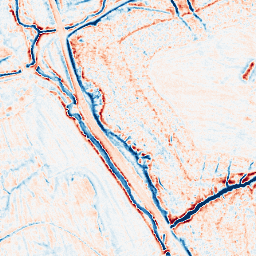
Category: edge_preserving
Decomposition family: anisotropic_diffusion
Decomposition parameters: iterations: 50
kappa: 30
gamma: 0.05
Upsampling method: sinc_blackman
Upsampling parameters: scale: 8
kernel_size: 16
Upsampling scale: 8